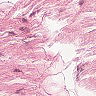
Metastatic tissue present: no